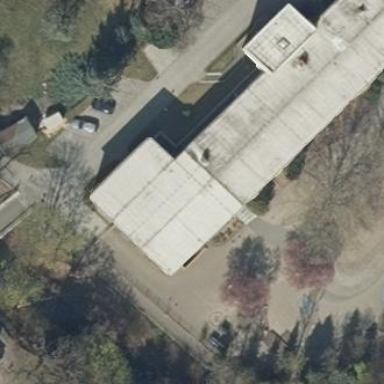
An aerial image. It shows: School building.